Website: crate-barrel
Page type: billing-address
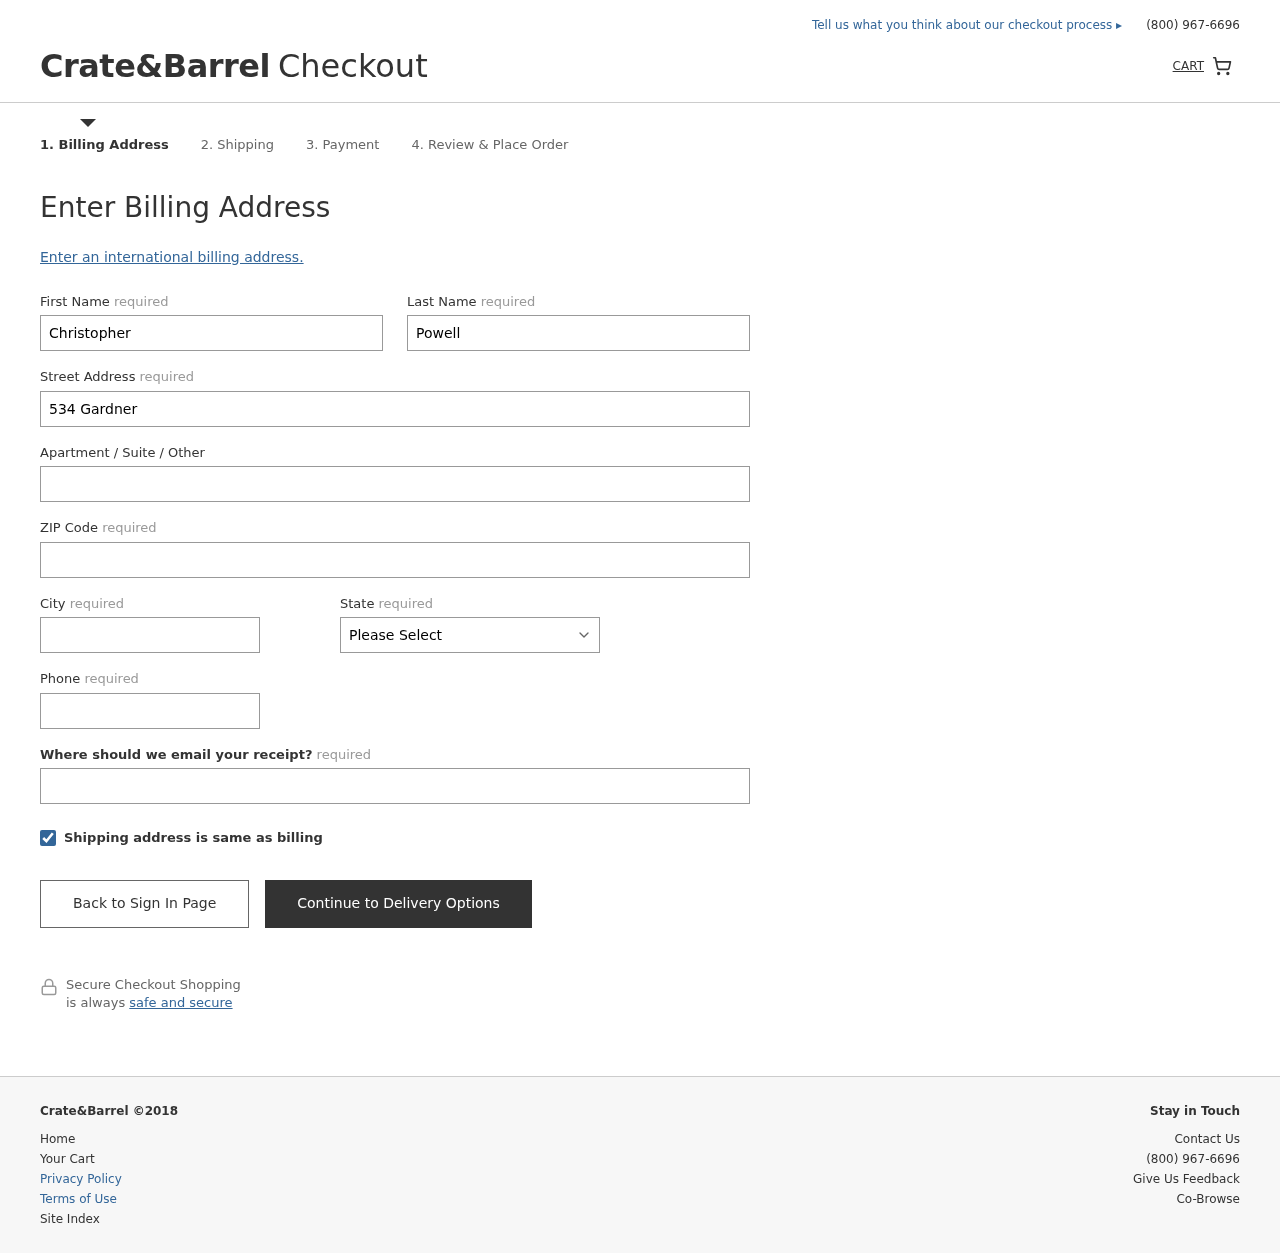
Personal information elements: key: PII_STATE
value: Alabama
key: PII_FIRSTNAME
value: Christopher
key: PII_LASTNAME
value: Powell
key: PII_STREET
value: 534 Gardner Rest Suite 787
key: PII_STREET2
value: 773 Michael Lake Apt. 361
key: PII_POSTCODE
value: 53334
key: PII_CITY
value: East Jonathan
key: PII_PHONE
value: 5887243854
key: PII_EMAIL
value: cpowell@gmail.com